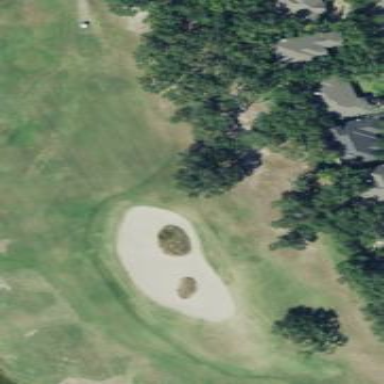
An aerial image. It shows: Sandy area is golf bunker.